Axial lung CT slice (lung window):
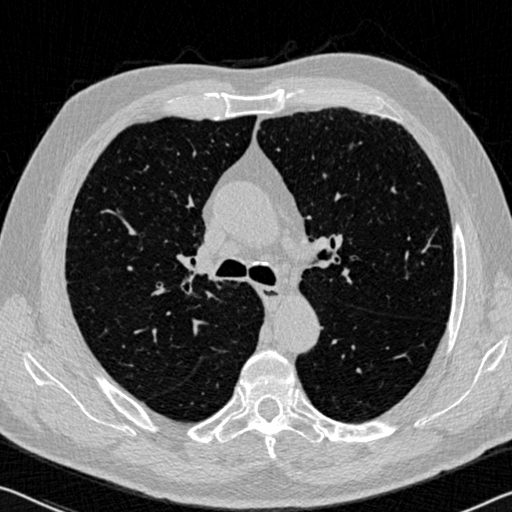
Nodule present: no